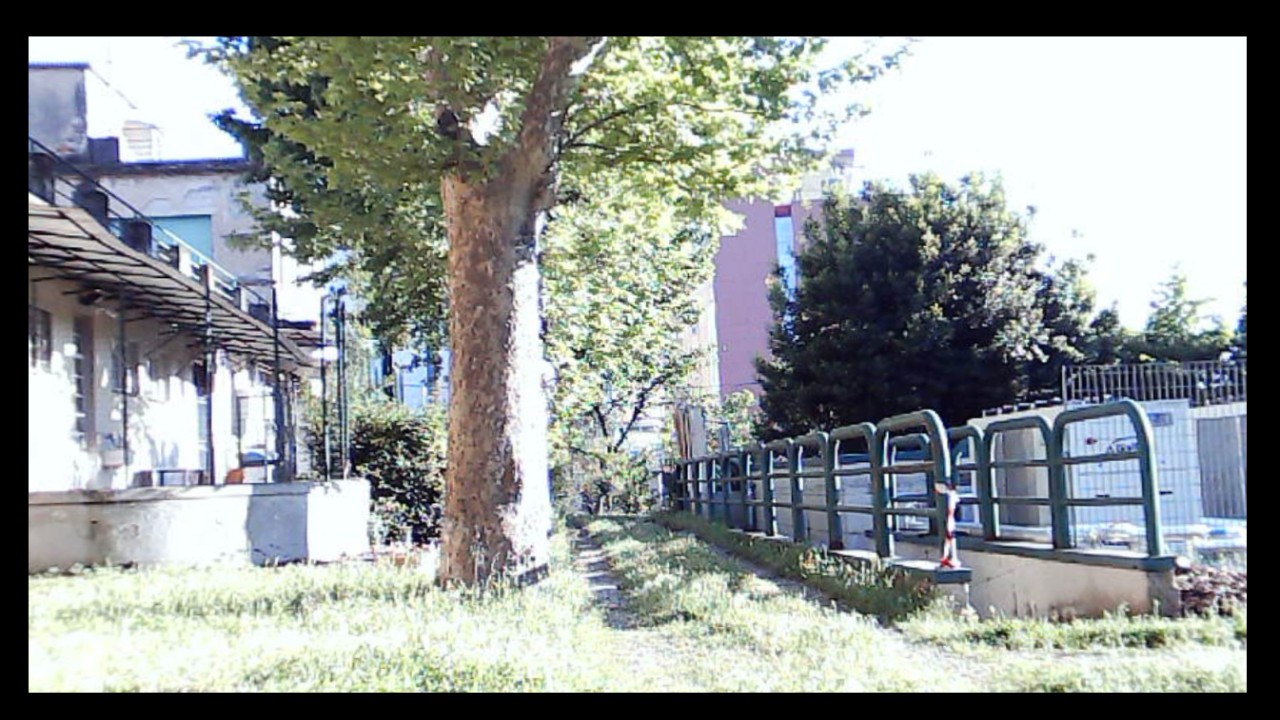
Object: Betafpv air75